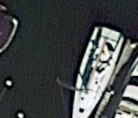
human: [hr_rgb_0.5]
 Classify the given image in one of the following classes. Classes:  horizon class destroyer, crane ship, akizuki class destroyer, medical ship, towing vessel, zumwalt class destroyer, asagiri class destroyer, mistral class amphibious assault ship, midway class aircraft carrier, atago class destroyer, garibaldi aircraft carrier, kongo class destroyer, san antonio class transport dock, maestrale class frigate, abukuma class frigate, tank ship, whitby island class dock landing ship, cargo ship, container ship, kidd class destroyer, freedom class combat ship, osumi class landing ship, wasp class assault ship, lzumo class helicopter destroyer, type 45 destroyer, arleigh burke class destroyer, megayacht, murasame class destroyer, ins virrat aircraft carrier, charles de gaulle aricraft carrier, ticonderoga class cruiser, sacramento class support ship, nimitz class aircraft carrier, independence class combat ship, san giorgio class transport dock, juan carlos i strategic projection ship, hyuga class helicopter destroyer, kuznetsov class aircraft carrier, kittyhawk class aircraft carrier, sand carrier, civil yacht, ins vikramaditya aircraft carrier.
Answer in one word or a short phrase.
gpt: Civil yacht